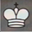
Piece: wK